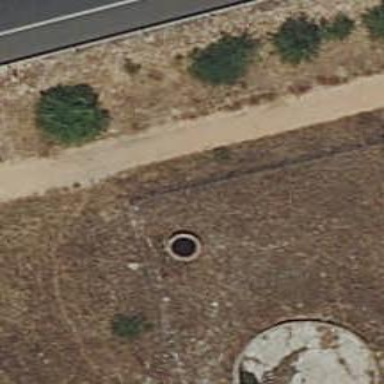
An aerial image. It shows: Water well that is man-made.